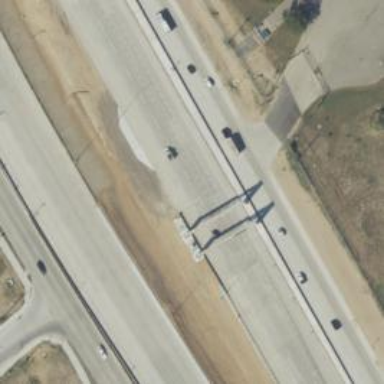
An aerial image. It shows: Toll gantry on the road.